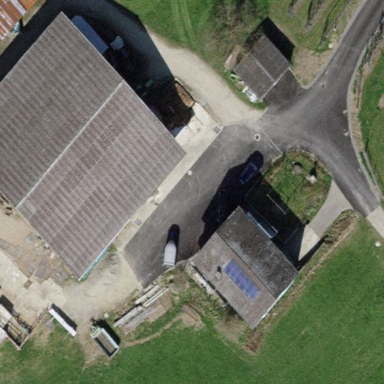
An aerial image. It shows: Farmyard area.